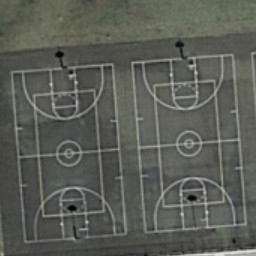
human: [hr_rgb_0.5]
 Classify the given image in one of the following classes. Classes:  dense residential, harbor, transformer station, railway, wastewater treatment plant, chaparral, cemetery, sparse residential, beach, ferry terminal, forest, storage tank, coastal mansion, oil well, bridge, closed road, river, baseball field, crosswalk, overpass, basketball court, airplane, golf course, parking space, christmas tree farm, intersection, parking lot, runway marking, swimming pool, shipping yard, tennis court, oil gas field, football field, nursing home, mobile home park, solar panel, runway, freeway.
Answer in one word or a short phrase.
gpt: basketball court